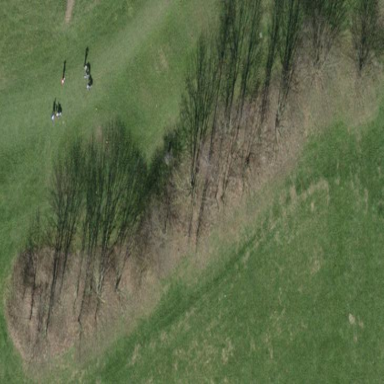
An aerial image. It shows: Forest area.